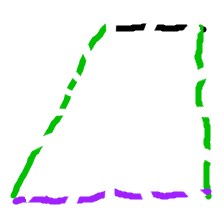
Shape: trapezoid